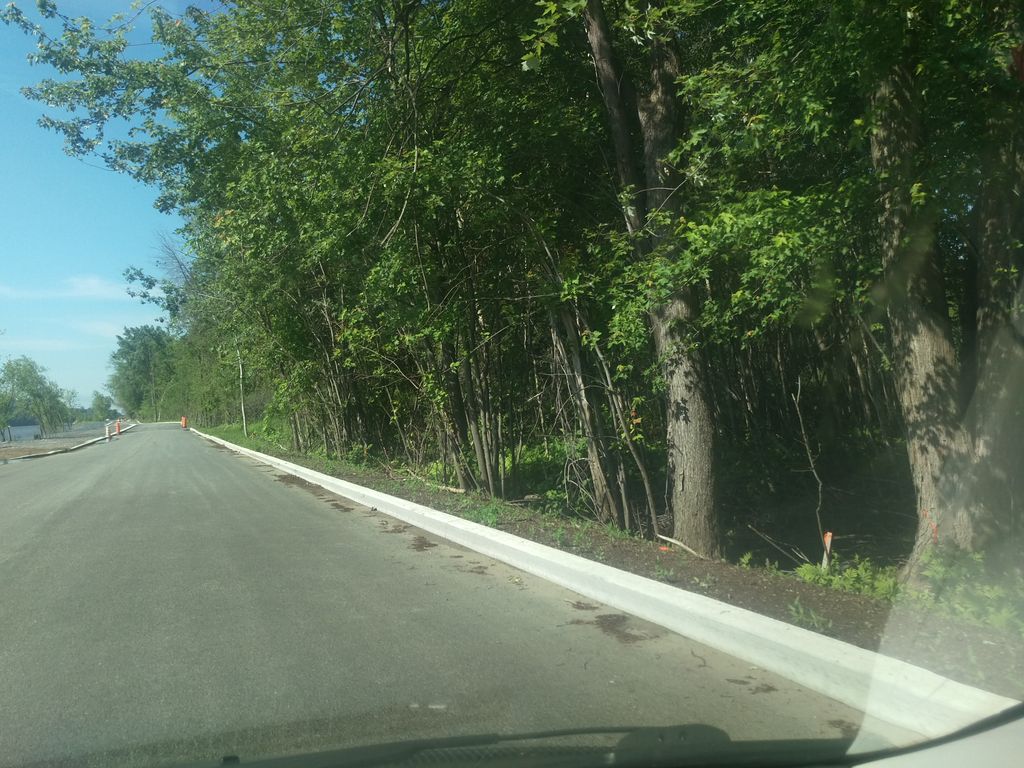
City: ottawa-gatineau